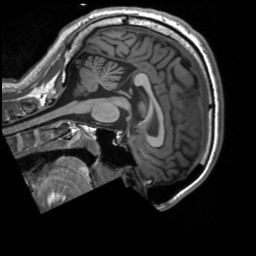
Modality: T1w
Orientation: sagittal
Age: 26
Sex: male
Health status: ill
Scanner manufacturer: siemens
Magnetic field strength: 3 T
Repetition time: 2.3 s
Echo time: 0.00201 s